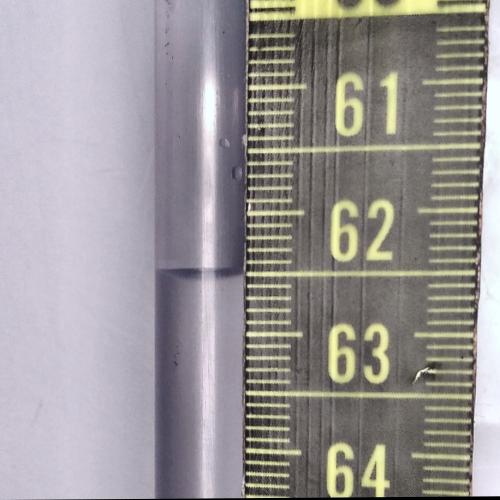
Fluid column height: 62.5 cm